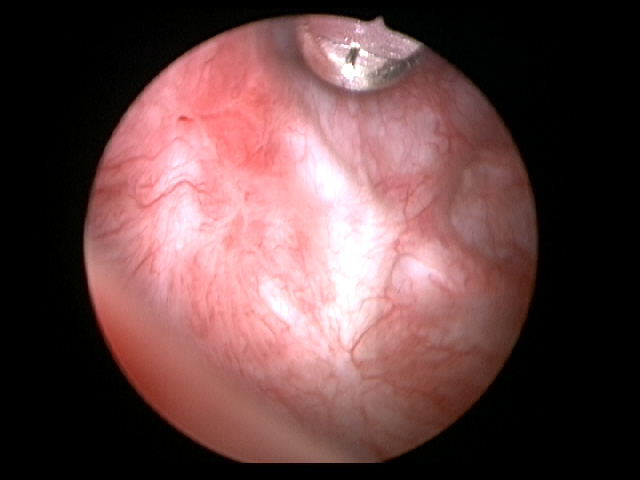
Modality: WLC
Class: Malignant
Subclass: CIS
Lesion: L1
Stage: Tis
Morphology: Non-papillary
Bladder cancer association: Yes